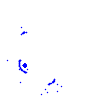
Particle: proton